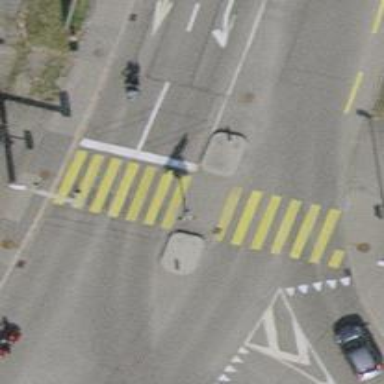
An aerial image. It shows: Road with traffic signals.